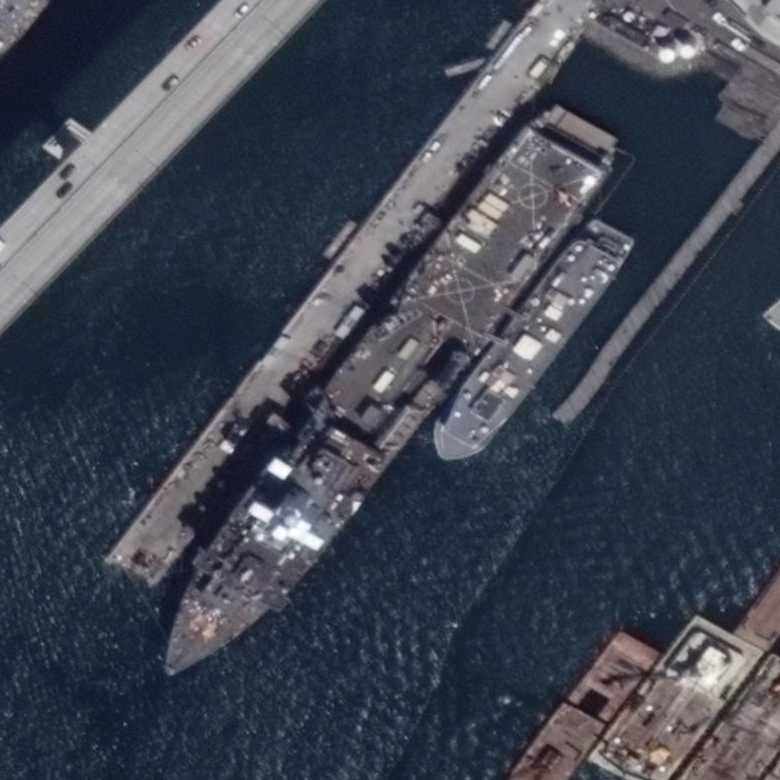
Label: combat